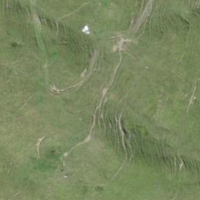
EUNIS habitat code: 23
Species observed at this site:
Hamearis lucina
Erynnis tages